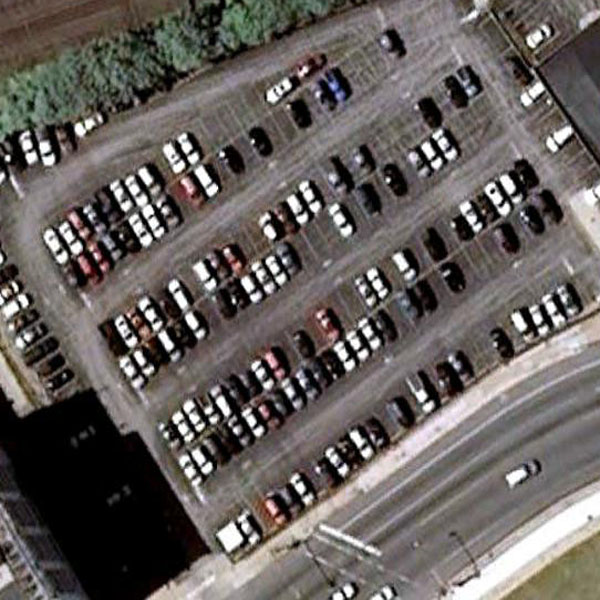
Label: Parking